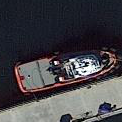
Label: Towing_vessel